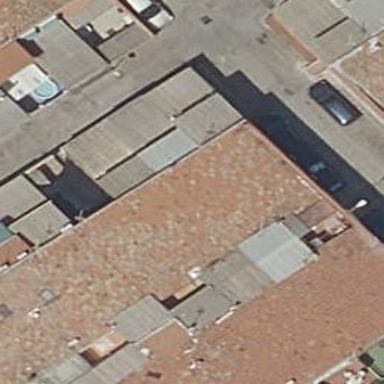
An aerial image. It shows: Terrace building.